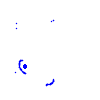
Particle: kaon